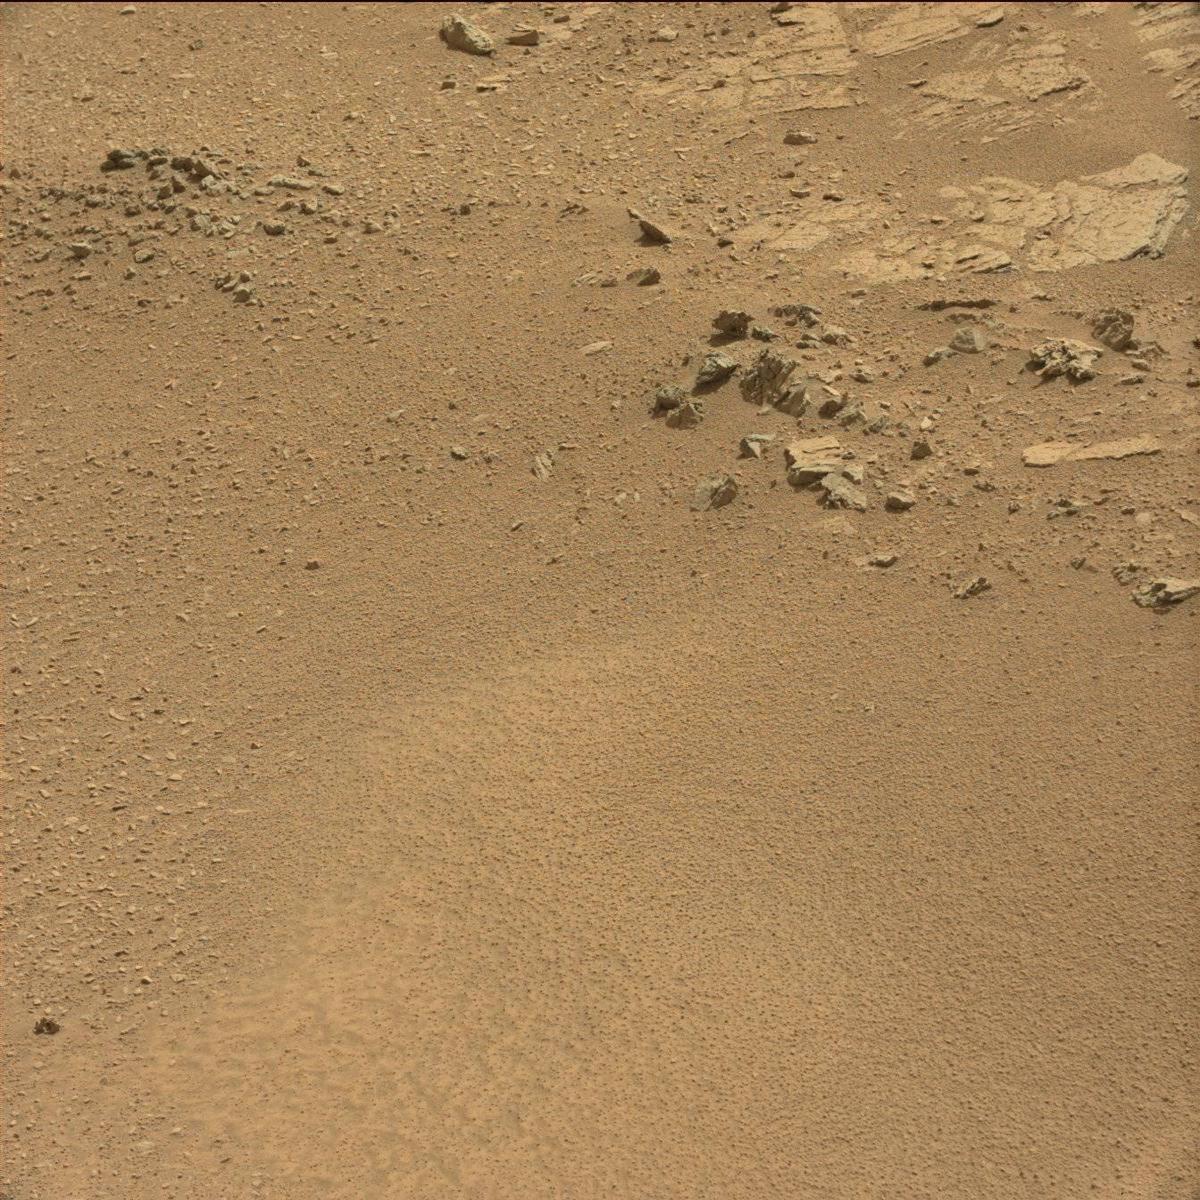
Terrain classes present: Bedrock, Sand / Soil